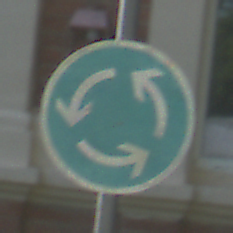
Verkehrszeichen: Kreisverkehr
Umgebung: Outdoor, Suburban
Tageszeit: Midday
Wetter: Clear
Licht: Natural
Jahreszeit: NotSpecified
Kontrast: HighContrast